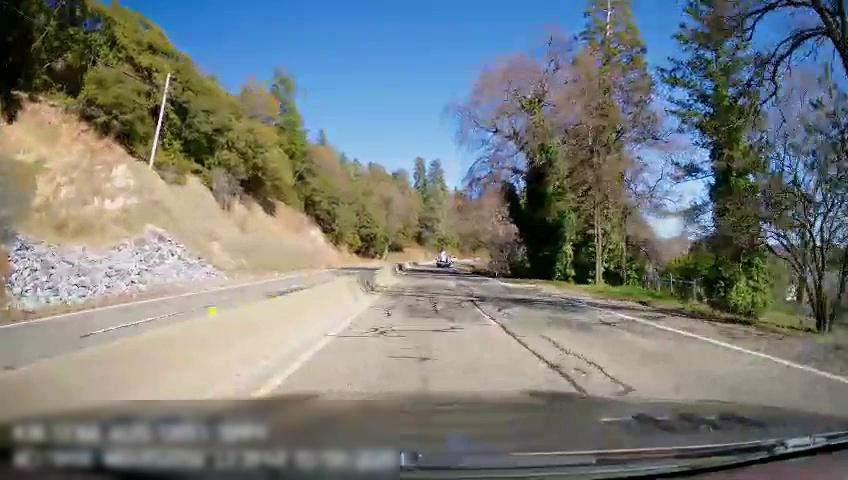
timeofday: Day
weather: Sunny
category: Drivable Space
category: Drivable Space
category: Vehicles | Truck
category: Lanes | Opposite Lane
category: Lanes | Opposite Lane
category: Lanes | Current Lane
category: Lanes | Current Lane
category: Lanes | Alternate Lane